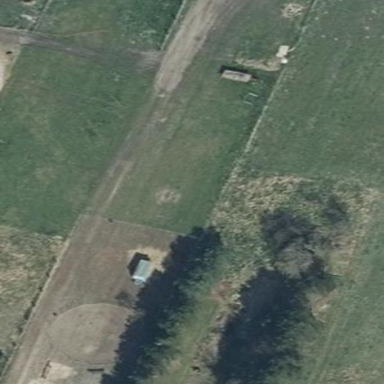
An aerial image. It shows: Grassy equestrian pitch for leisure land activities.